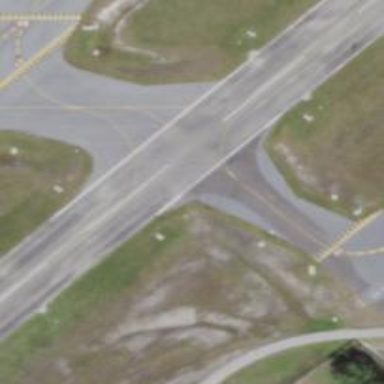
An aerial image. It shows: View of taxiway at the airport.